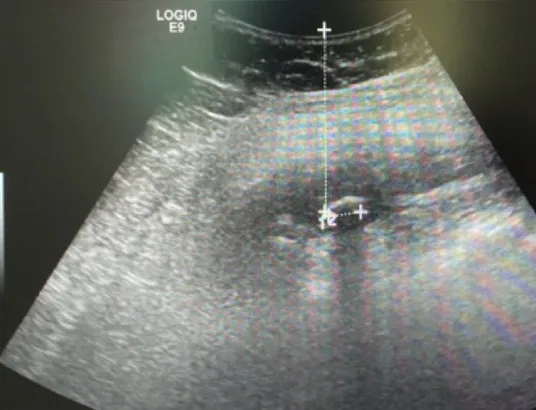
ultrasound images of the lost gallstone.
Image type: radiology (ultrasound)